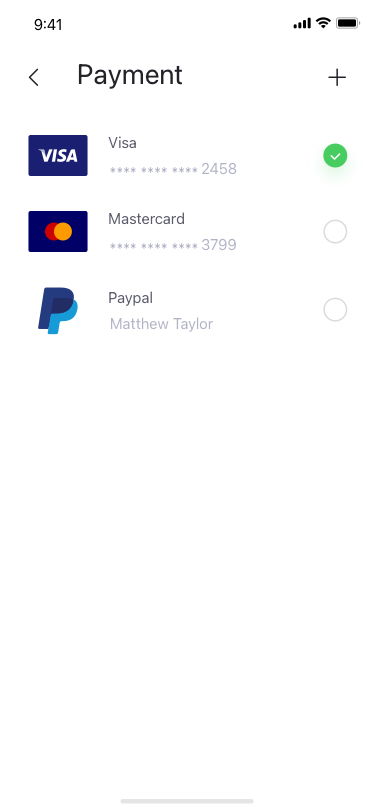
Text in this UI design:
Paypal
Matthew Taylor
Mastercard
3799
**** **** ****
Visa
2458
**** **** ****
Payment